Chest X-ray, AP view. Patient: 44 years old, sex M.
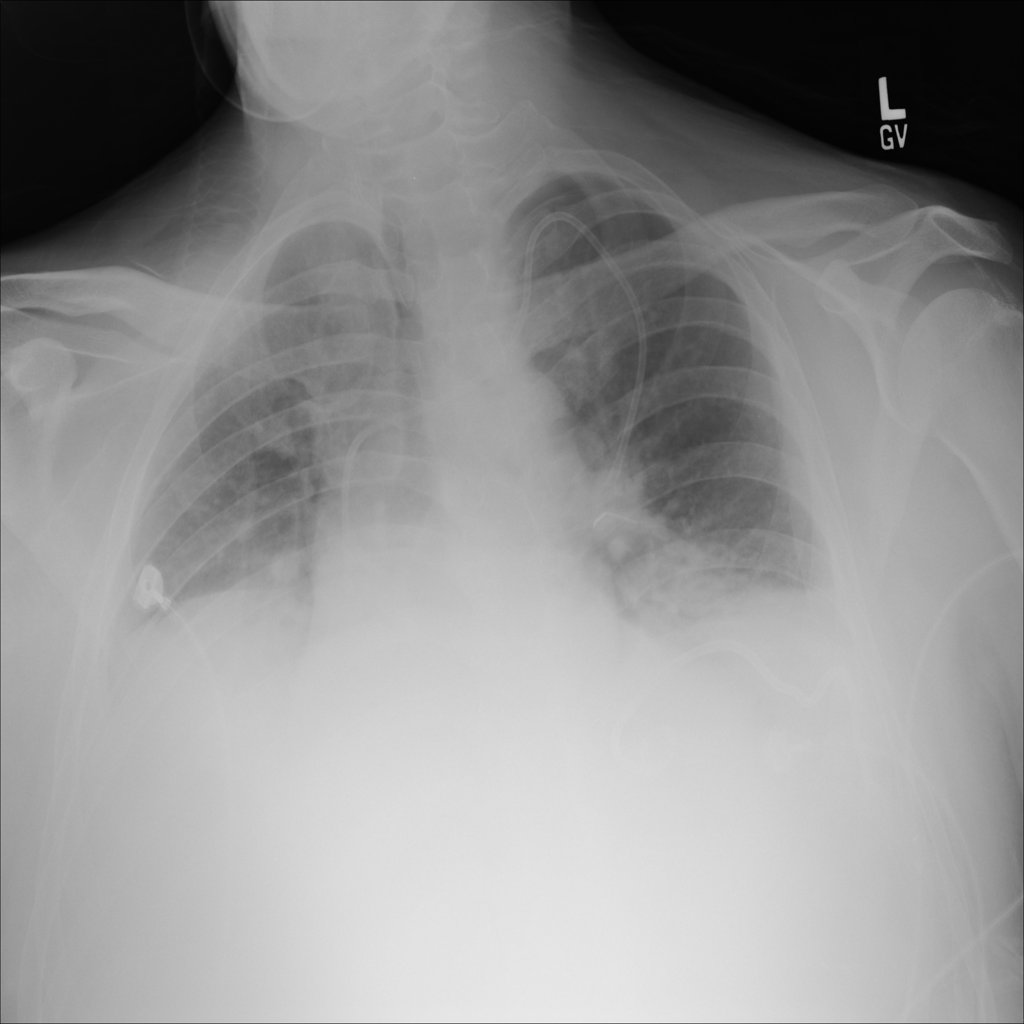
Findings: No Finding